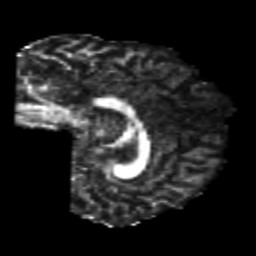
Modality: FA
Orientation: sagittal
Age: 21
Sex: male
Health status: healthy
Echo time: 0.074 s